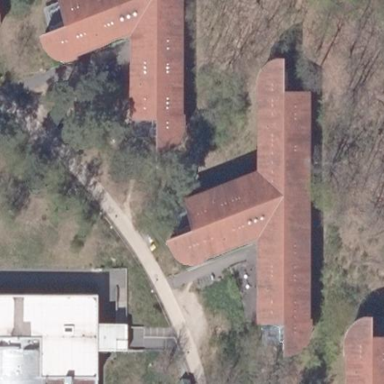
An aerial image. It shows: Dormitory building.